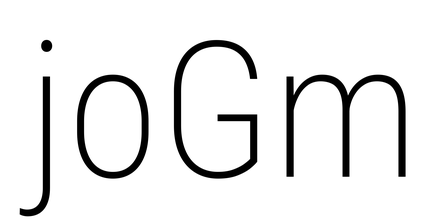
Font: Roboto_Condensed_ExtraLight